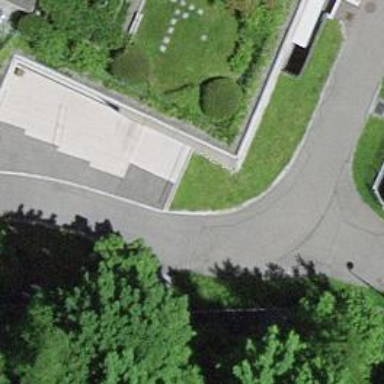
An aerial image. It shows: Set of concrete steps.